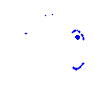
Particle: pion